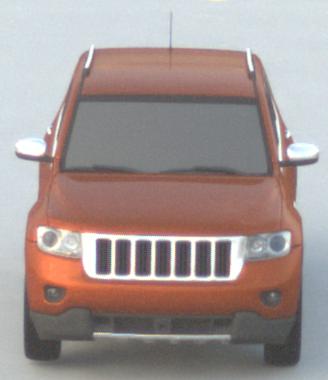
Make: Jeep
Model: Grand Cherokee
Detailed model: WK2
Model produced from: 2010
Model produced until: 2021
Doors: 5
Color: orange
Road condition: dry road
Daytime: sunrise or sunset
Contrast: low contrast